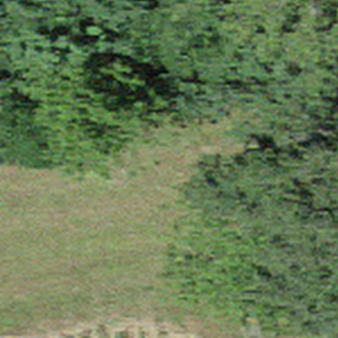
Label: other